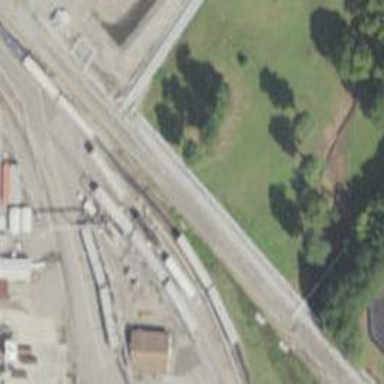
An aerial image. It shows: Rail spur service.